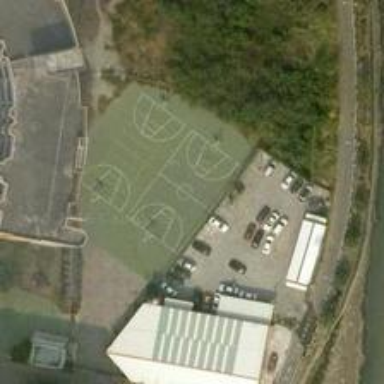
The open space between the edifice and the river is made up of two basketball fields and a parking lot .